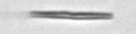
Label: fiber